Field crop: tomato
Growth stage: 1
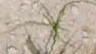
Species: cyperus